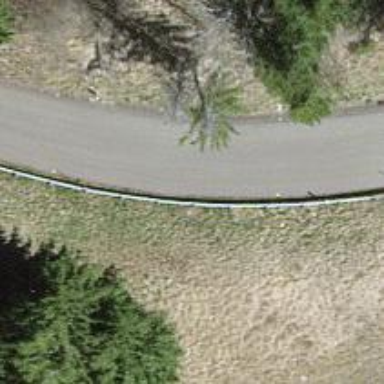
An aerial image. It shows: Tertiary road.